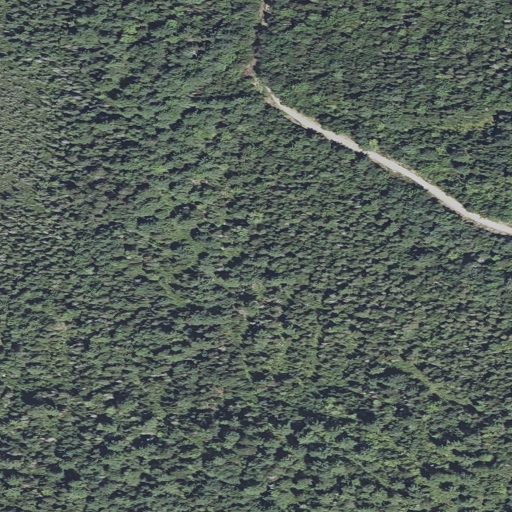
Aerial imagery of cliff(s) in Maine named Bowers Pitch containing evergreen forest, woody wetlands, mixed forest, low intensity development, and open development